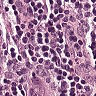
Metastatic tissue present: yes